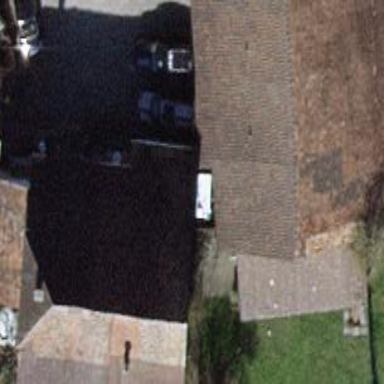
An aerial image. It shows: Half-hipped roof house.